Frequency: 55000
Velocity: 0,1705
Power: 10,3
Pulse duration: 0,0000001
Pass count: 1
Magnification: 10
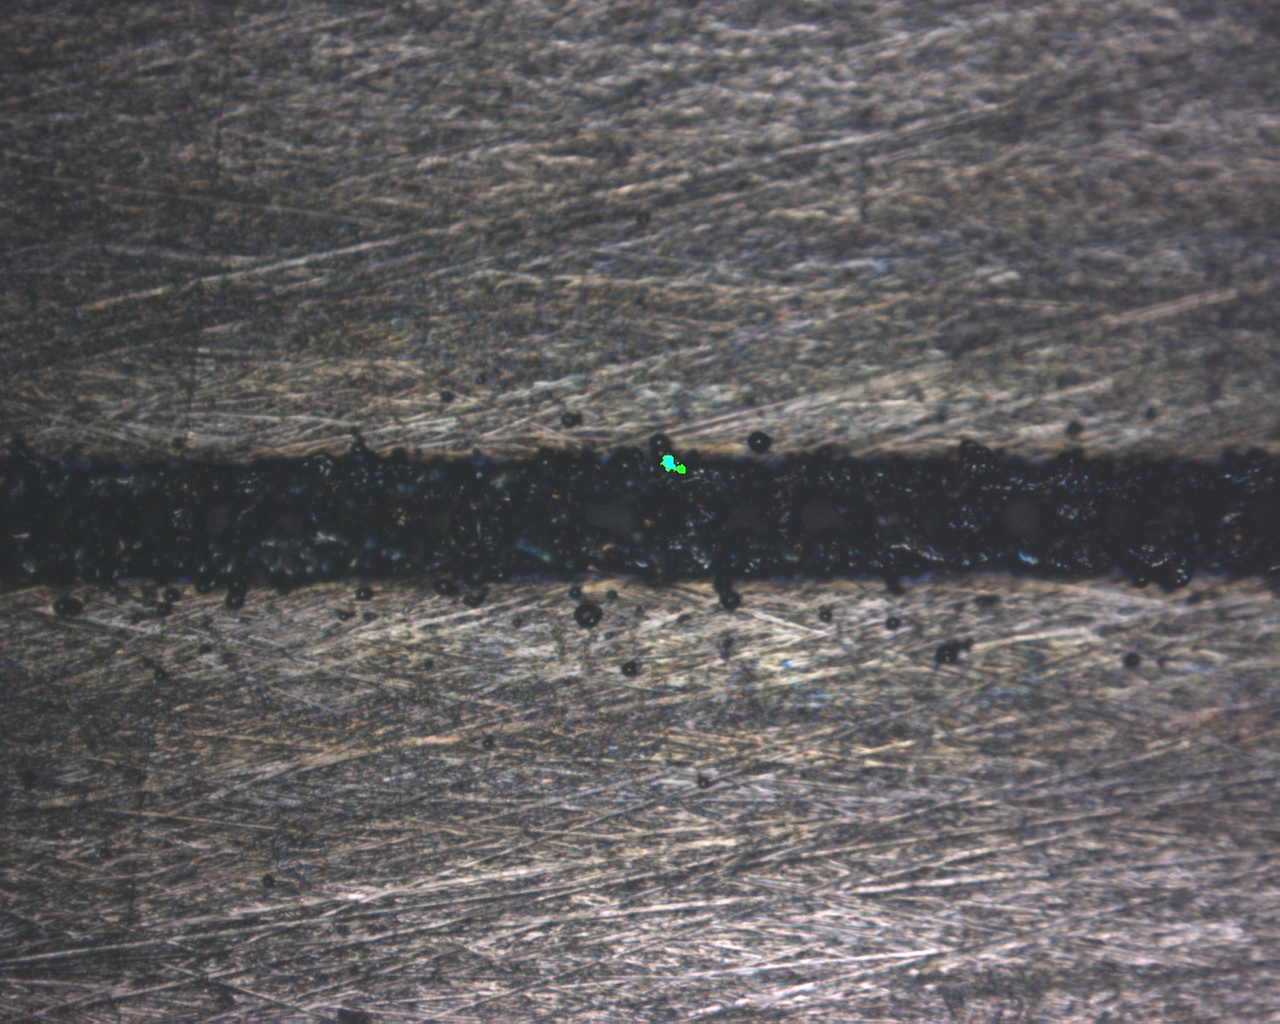
Measured width: 149.972
Other width: 57.521